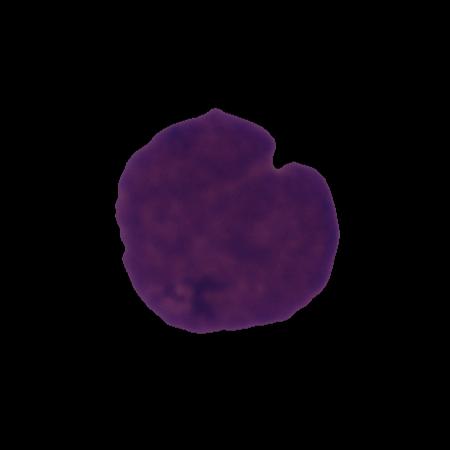
Label: cancer